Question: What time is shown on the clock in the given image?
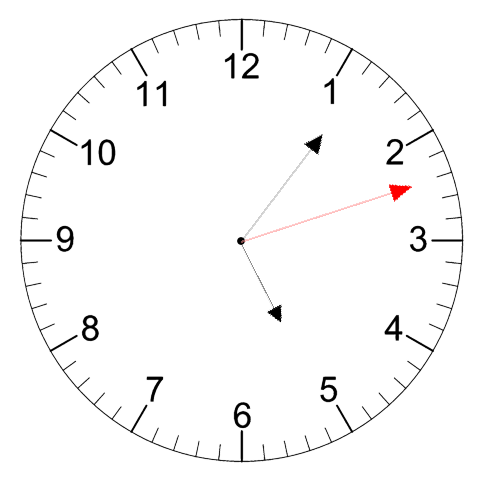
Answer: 05:06:12